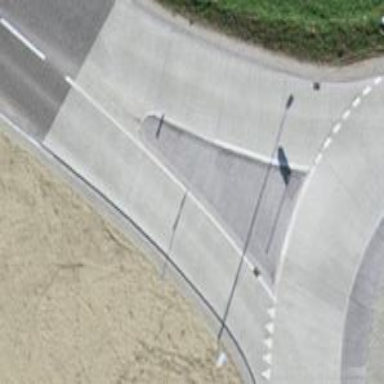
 featuring soft lane designated for cyclists."